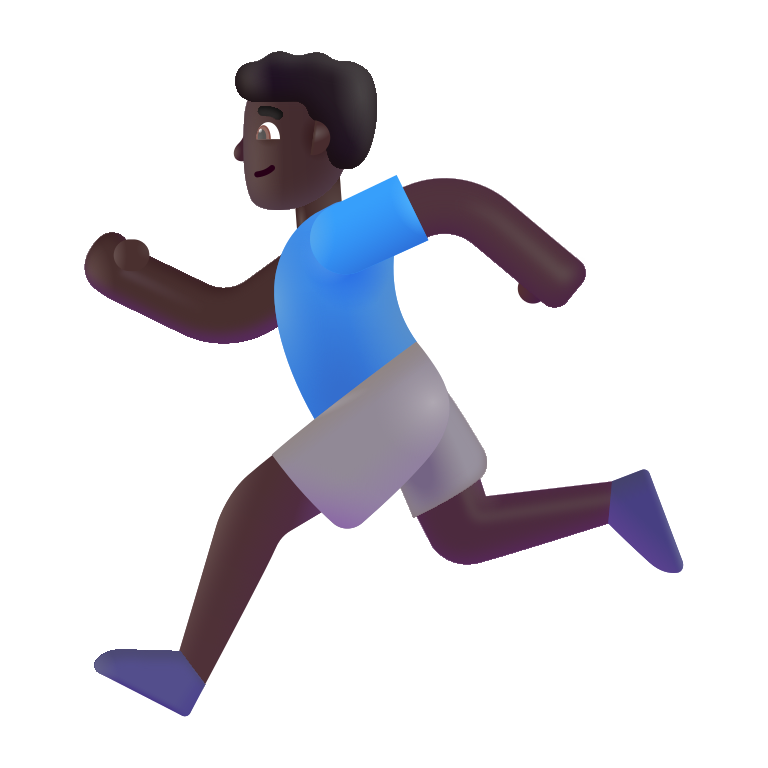
man running color dark